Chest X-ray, PA view. Patient: 16 years old, sex M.
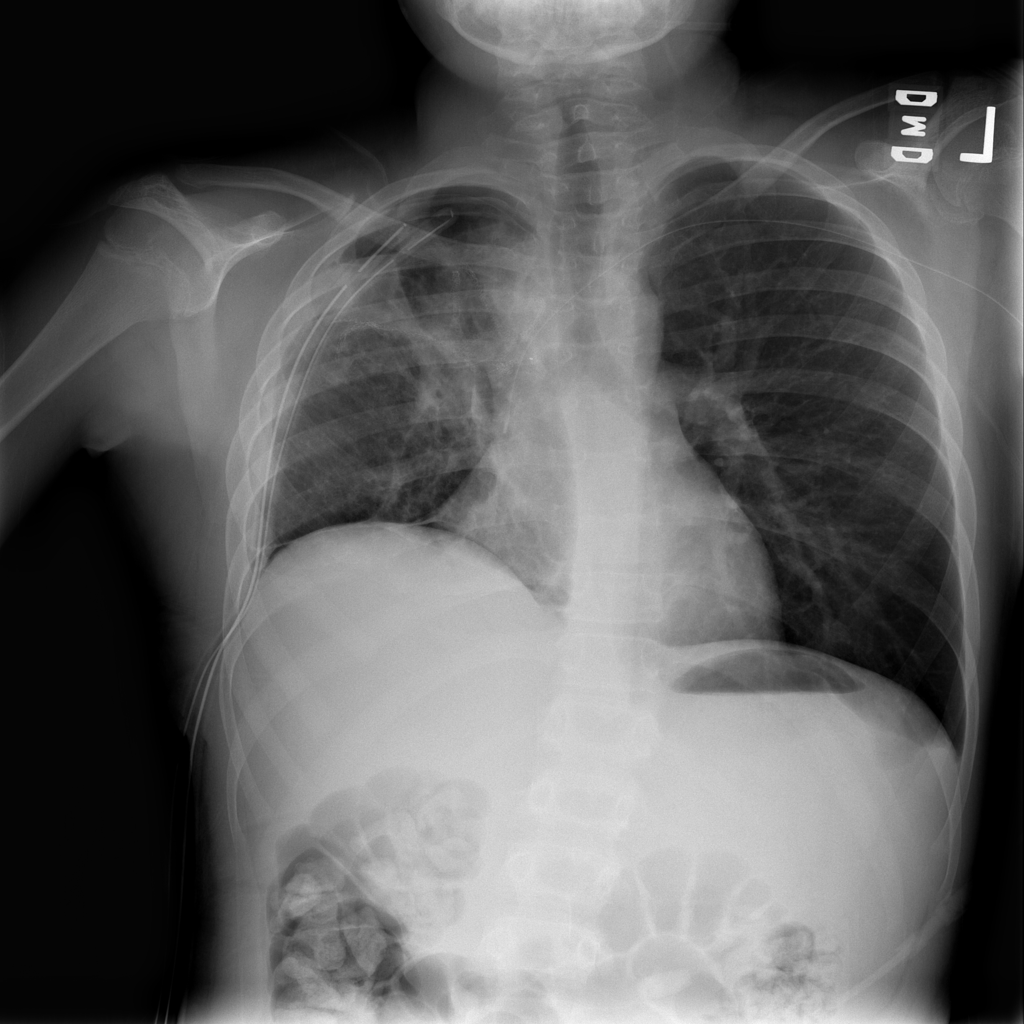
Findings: Pneumothorax